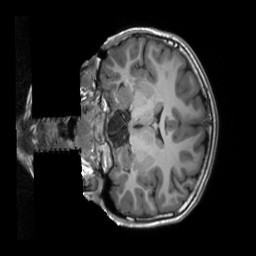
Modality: T1w
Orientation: coronal
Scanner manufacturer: siemens
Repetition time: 2.3 s
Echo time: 0.00229 s